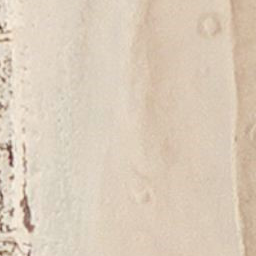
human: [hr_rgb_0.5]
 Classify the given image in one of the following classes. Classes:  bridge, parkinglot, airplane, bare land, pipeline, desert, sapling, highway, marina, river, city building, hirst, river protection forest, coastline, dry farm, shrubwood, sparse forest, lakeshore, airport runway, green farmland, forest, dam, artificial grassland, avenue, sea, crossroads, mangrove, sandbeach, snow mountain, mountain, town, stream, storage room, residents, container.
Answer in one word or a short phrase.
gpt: sandbeach